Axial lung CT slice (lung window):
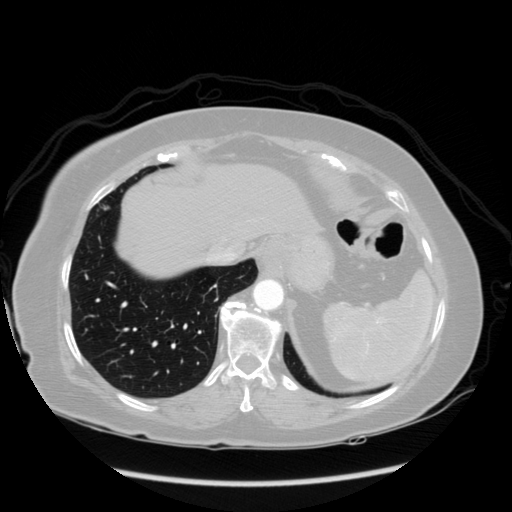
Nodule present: no